Field crop: maize
Growth stage: 2
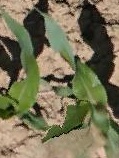
Species: maize